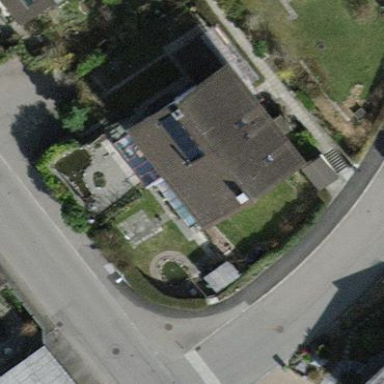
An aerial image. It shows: Terrace building.